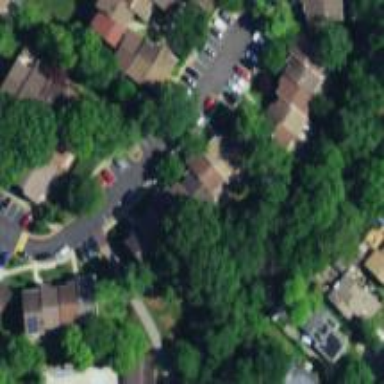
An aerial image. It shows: Charming neighbourhood.